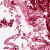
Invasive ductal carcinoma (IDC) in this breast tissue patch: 0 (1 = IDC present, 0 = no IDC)